Question: I am following the angular tutorial <URL>, but when I get to step 6 and try to add the '$mongoObject' using:
'''
angular.module("socially").controller("PartyDetailsCtrl", ['$scope', '$stateParams', '$meteorObject',
function($scope, $stateParams, $meteorObject) {
$scope.party = $meteorObject(Parties, $stateParams.partyId);
}
]);
'''
I get the following error

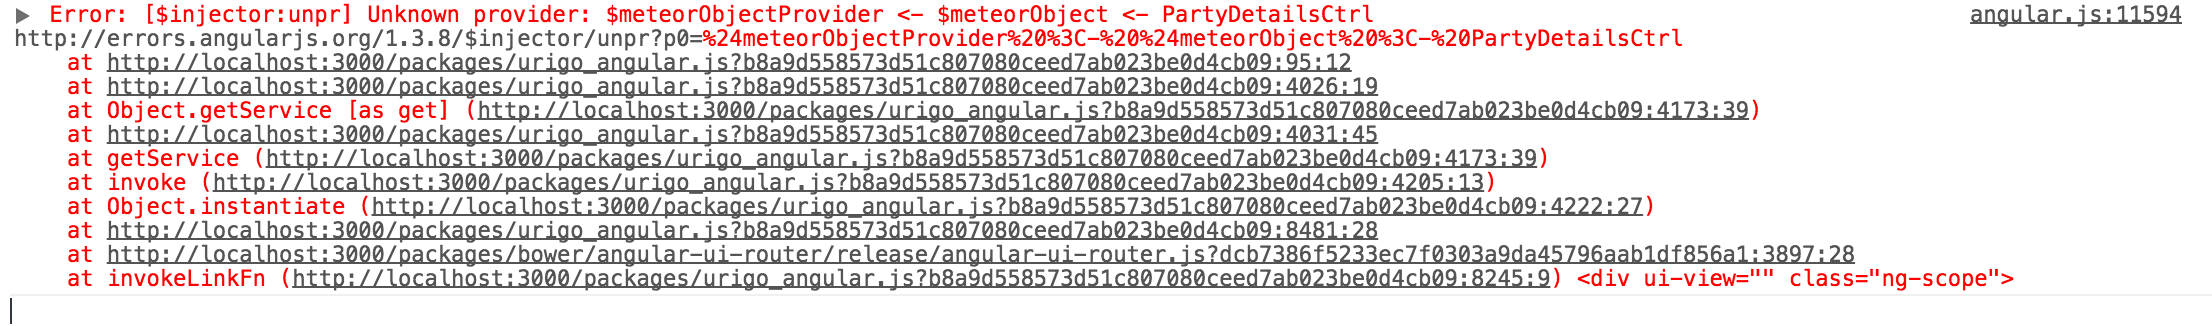
Answer: Please try to run
'''
meteor update
'''
to update to the latest version.
Let me know if it worked,
Good luck